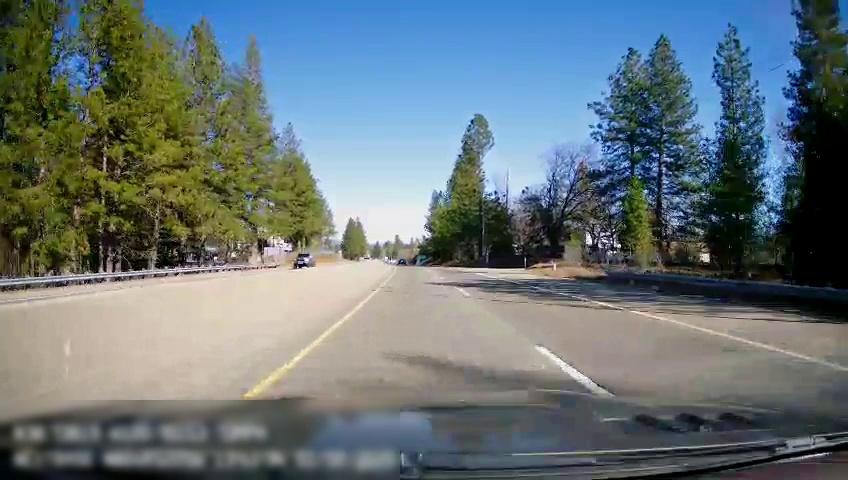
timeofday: Day
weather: Sunny
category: Drivable Space
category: Drivable Space
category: Vehicles | Truck
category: Lanes | Current Lane
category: Lanes | Alternate Lane
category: Lanes | Current Lane
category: Lanes | Opposite Lane